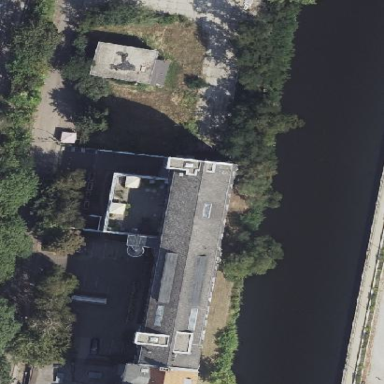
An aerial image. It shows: Part of building.